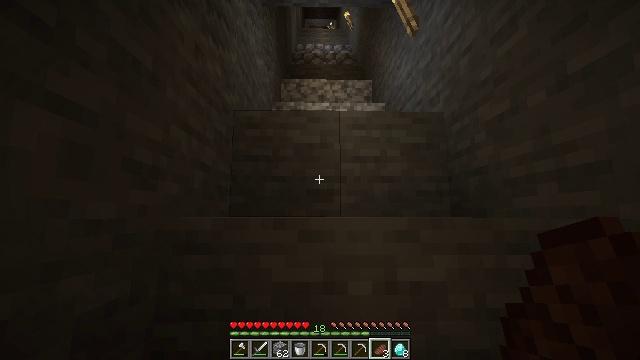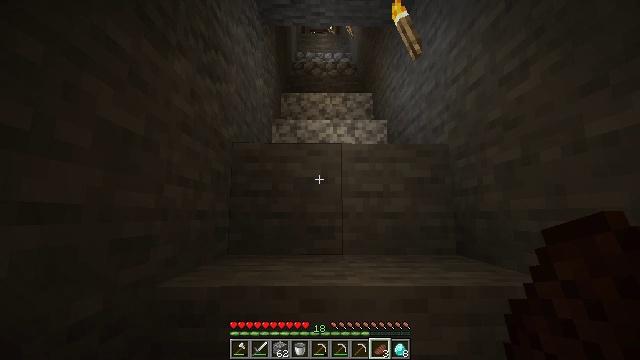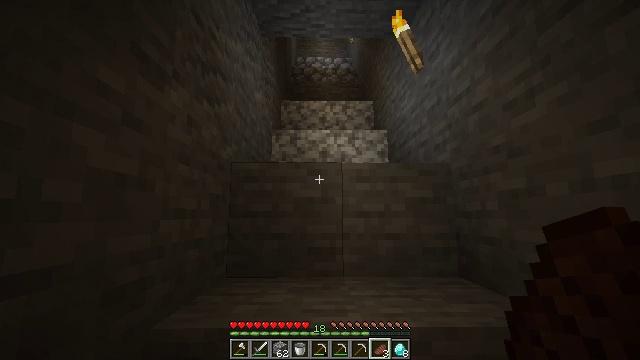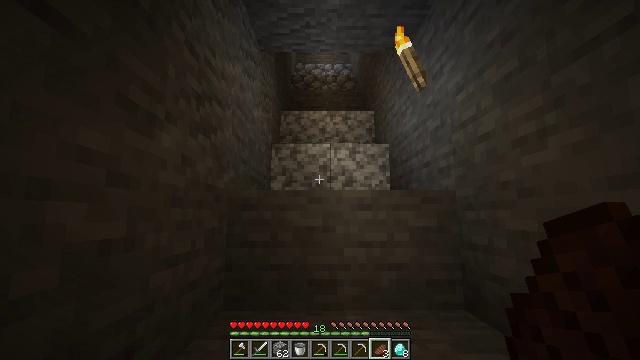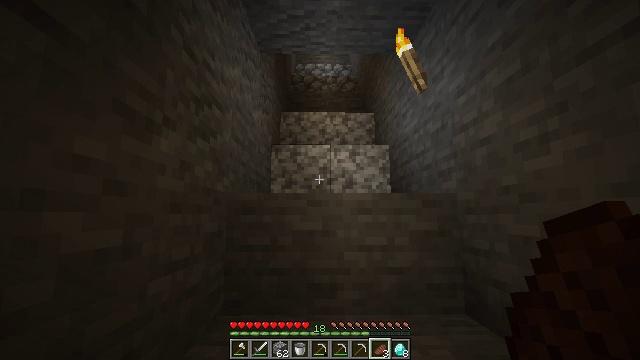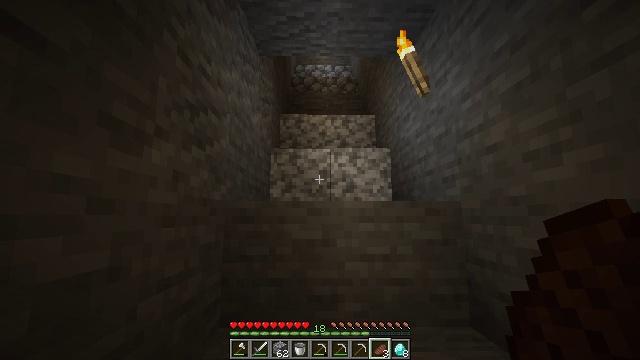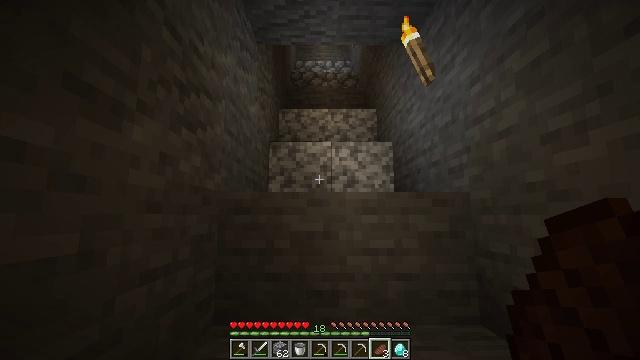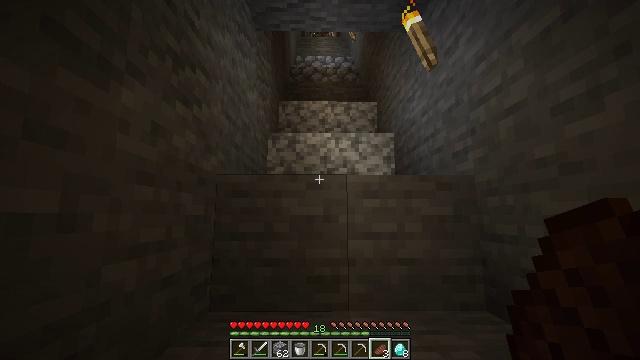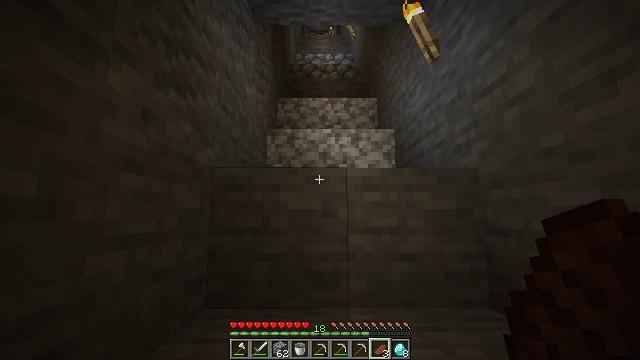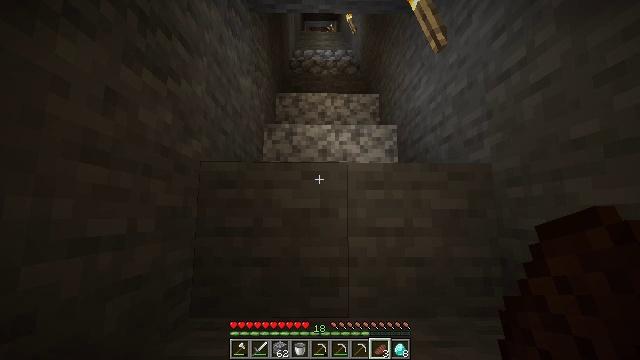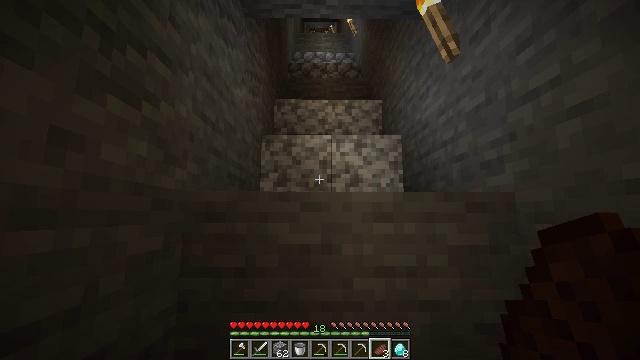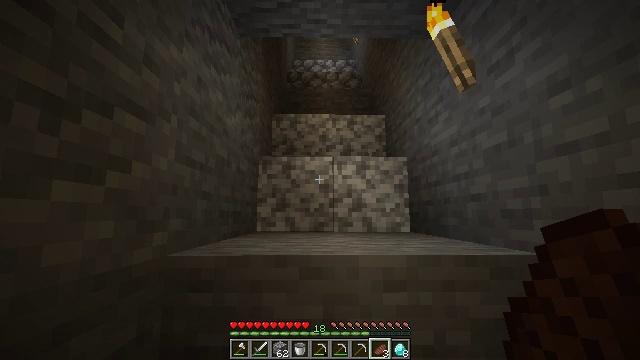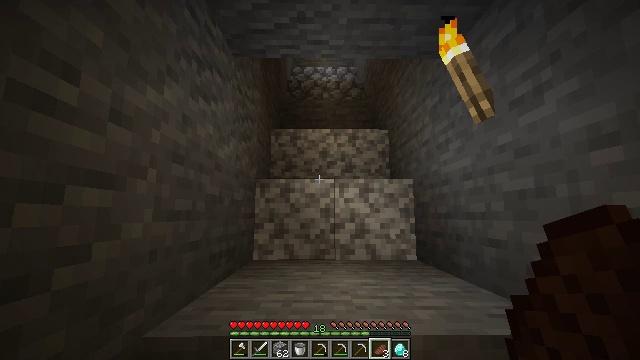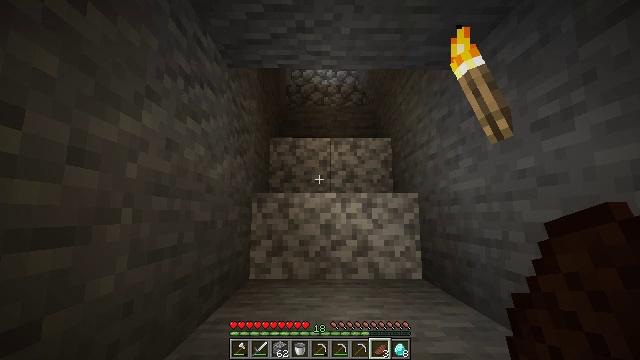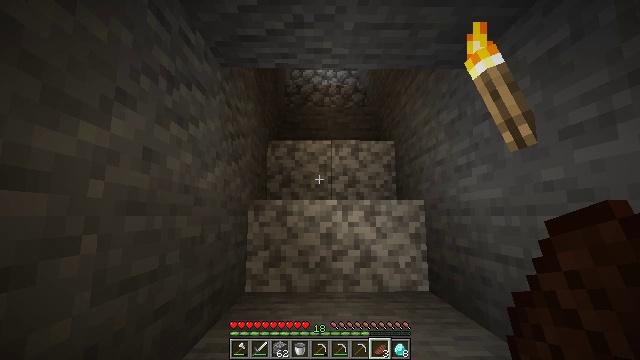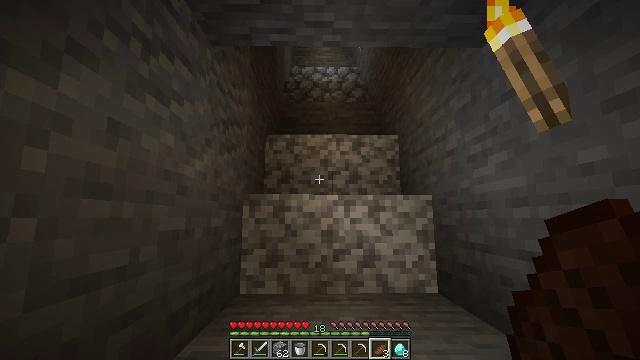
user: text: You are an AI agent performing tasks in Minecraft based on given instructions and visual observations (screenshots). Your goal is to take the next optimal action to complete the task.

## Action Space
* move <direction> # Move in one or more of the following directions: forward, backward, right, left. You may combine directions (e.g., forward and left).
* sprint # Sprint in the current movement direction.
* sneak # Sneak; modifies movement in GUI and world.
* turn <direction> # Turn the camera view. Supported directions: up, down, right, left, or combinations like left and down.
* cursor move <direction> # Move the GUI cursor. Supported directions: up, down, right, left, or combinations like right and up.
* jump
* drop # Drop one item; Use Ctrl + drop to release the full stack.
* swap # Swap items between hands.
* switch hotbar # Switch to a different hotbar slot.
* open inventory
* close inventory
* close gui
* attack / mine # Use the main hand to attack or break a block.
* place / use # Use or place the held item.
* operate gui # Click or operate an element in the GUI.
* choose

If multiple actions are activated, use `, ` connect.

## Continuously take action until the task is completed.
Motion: motion action
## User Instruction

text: Remove a cooked beef from the inventory.
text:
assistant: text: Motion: move forward, jump
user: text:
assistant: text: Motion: move forward, jump
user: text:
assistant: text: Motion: move forward, jump
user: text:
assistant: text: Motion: move forward, jump
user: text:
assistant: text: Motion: move forward, jump
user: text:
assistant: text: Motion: move forward, jump
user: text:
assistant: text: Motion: move forward, jump
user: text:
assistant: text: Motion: move forward, jump
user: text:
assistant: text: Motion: move forward, jump
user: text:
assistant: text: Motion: move forward, jump
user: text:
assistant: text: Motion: move forward, jump
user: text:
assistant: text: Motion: move forward, jump
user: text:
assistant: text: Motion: move forward, jump
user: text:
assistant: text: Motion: move forward, jump
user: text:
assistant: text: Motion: move forward, jump
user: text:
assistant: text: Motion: move forward, jump
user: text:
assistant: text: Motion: move forward, jump
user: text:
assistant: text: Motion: move forward, jump
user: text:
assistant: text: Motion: move forward, jump
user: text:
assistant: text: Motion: move forward, jump
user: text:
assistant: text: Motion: move forward, turn up, jump
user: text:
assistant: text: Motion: move forward, turn up, jump
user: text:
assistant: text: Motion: move forward, turn up, jump
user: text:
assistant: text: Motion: move forward, turn up, jump
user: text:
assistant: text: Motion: move forward, jump
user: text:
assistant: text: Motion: move forward, jump
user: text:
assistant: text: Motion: move forward, jump
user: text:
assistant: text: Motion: move forward, turn up, jump
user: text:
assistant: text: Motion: move forward, jump
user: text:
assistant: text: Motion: move forward, turn up, jump